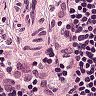
Metastatic tissue present: no